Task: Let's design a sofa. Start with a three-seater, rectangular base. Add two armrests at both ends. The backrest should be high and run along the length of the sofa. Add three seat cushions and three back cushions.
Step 137:
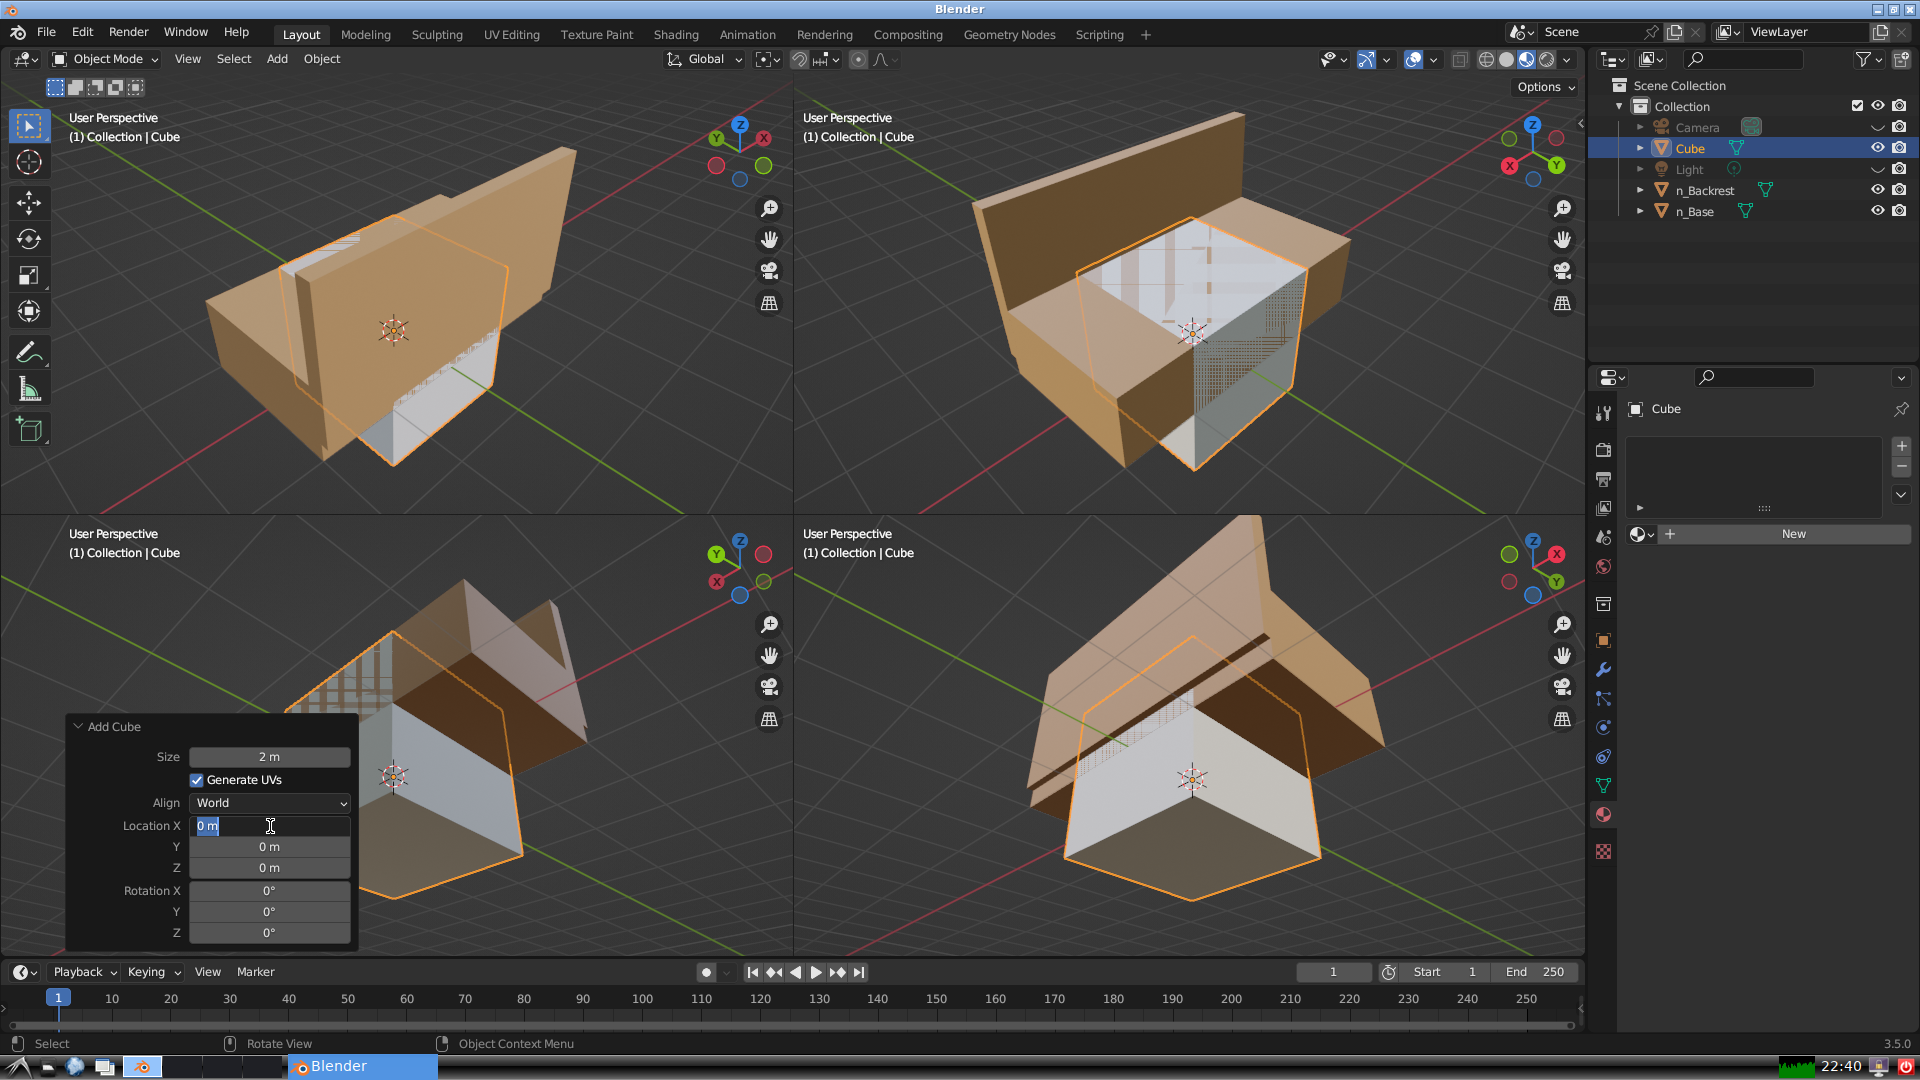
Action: input_text: -2